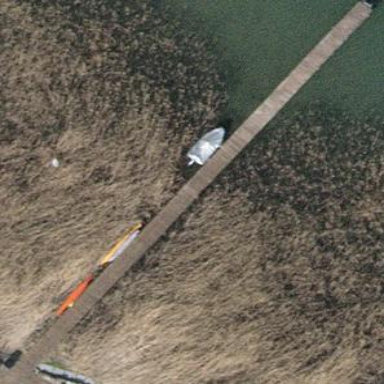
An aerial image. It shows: Man-made pier.